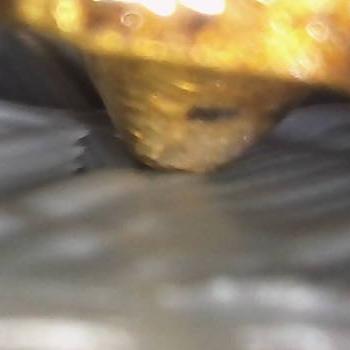
Flow rate: 235%